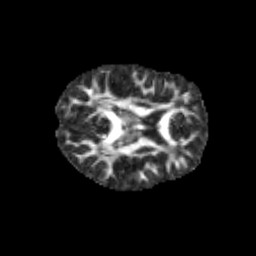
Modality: FA
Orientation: axial
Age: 10
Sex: female
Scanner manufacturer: siemens
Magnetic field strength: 3 T
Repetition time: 3.8 s
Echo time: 0.07 s